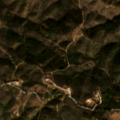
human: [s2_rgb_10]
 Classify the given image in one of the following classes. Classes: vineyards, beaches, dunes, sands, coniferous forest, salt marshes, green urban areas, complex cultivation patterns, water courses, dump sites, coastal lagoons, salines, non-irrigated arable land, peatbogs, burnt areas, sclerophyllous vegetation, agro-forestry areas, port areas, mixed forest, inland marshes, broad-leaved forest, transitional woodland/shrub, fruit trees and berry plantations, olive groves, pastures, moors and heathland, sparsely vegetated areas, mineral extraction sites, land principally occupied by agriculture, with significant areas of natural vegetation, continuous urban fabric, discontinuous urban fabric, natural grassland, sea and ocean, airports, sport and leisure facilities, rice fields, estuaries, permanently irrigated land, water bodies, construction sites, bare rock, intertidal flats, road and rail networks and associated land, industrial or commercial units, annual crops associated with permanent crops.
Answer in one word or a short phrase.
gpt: broad-leaved forest, sclerophyllous vegetation, transitional woodland/shrub